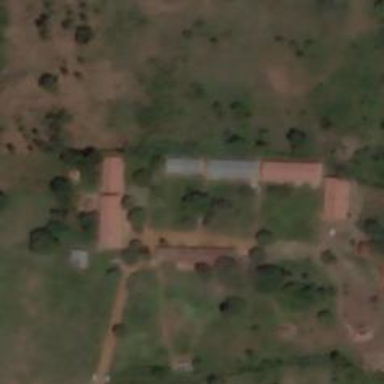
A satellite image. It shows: School.